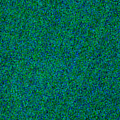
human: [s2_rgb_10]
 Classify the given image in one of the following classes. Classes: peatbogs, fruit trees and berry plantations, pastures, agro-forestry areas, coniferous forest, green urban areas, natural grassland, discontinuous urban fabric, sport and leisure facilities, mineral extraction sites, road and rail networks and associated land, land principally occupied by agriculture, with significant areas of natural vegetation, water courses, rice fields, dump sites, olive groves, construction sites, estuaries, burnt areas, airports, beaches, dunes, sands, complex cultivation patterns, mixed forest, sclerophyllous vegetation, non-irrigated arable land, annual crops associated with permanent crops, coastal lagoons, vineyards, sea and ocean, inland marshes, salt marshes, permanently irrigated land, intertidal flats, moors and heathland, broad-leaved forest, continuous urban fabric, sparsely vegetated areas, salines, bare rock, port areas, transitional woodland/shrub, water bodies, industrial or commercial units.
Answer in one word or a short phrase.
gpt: sea and ocean